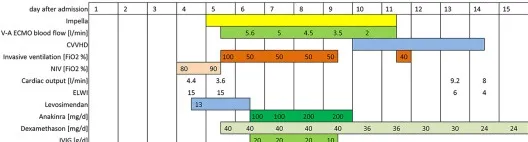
Clinical and treatment parameters of the patient during the 1st month after hospital admission. (I) displays a timeline of the different clinical parameters and specific therapy during the first 30 days.
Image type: chart (chart)